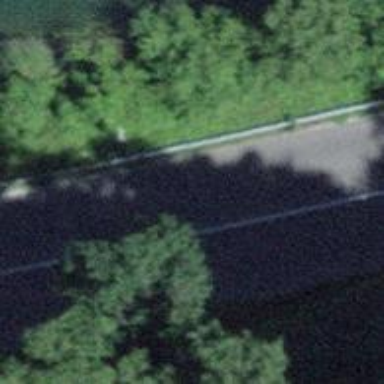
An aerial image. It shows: Asphalt road classified as primary highway.